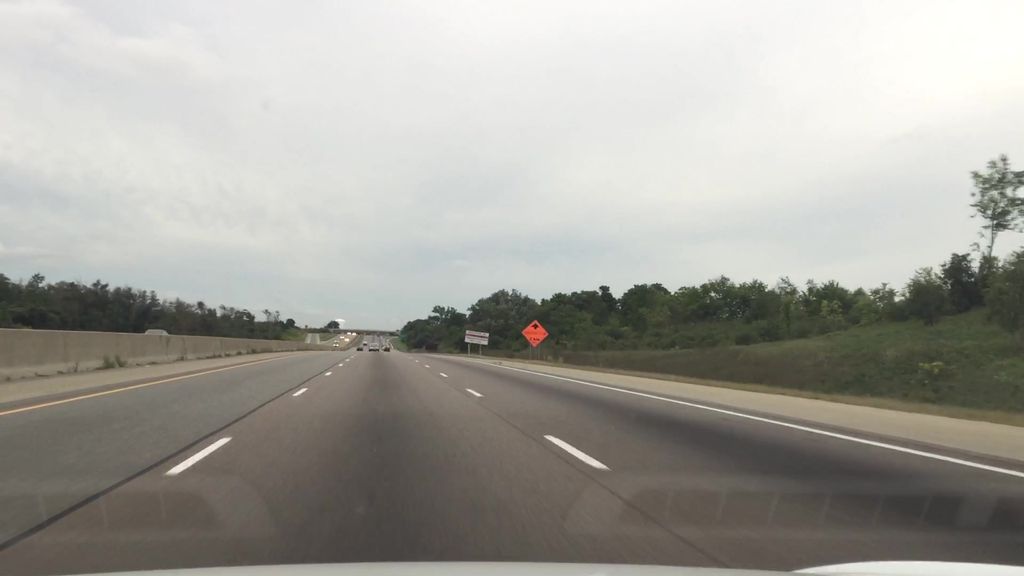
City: kitchener-waterloo